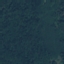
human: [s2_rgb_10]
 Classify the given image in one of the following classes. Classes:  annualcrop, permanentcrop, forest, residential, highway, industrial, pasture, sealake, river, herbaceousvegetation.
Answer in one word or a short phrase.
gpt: Forest